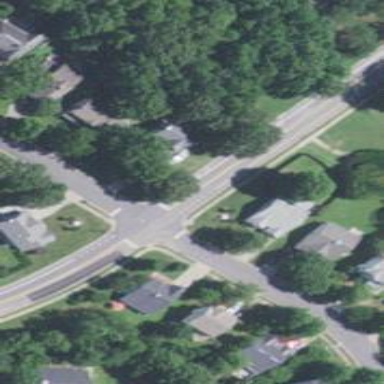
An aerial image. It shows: Stop road.